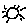
Label: sun